Question: I have a two-dimensional array of property names and values, which I need to add to a PowerShell object.
I have NO issues creating and displaying an object like this using <URL>:
'''
$obj = New-Object PSObject
$obj | Add-Member NoteProperty IName($fiel.IName)
$obj | Add-Member NoteProperty SName($fiel.SName)
$obj | Add-Member NoteProperty Taggy($fiel.Taggy)
$obj | Add-Member NoteProperty Title($fiel.Title)
Write-Output $obj
'''

But when I try something like this:
'''
for ($k=0; $k -lt $fieldsArray.Count; $k++)
{
$itemobj | Add-Member -MemberType NoteProperty -Name $fieldsArray[$k].InternalName -Value $itemki[$j][$fieldsArray[$k].InternalName]
#Write-Host $k
#Write-Host $fieldsArray[$k].InternalName.ToString()
#Write-Host $itemki[$j][$fieldsArray[$k].InternalName]
}
Write-Output $itemobj
'''
The Write-Output $itemobj will return only one property member that should be added without any neat column names.
The commented out parts were added for testing purposes and return correct values for all items.
I also tried
'''
$itemobj | Add-Member NoteProperty $fieldsArray[$k].InternalName.ToString()($fieldsArray[$k].InternalName)
'''
without any improvement.
Why are the other property members not added?
I have the data I need. If I write:
'''
for ($k=0; $k -lt $fieldsArray.Count; $k++)
{
Write-Host $k
Write-Host $fieldsArray[$k].InternalName.ToString()
Write-Host $itemki[$j][$fieldsArray[$k].InternalName]
}
'''
I get:
> ID 1
ContentTypeId 0x0108007345CD807822EA4E85691E5C642F3A27
ContentType
Title Task0
Modified 11/24/2014 12:29:30 PM
And these are exactly the values that I expect and want. The problem is adding them as properties to an object. I think I cannot have a variable as a 'NotePropertyName', but it's a wild guess based on the results I am getting.
Some of the values in $itemki[$j][$fieldsArray[$k].InternalName] are empty - could it be it?
Forget all the arrays. They were just for the context:
'''
Write-Host $fieldsArray[$k].InternalName.ToString() # Writes out the correct value
Write-Host $itemki[$j][$fieldsArray[$k].InternalName] # writes out the correct value
$itemobj | Add-Member NoteProperty $fieldsArray[$k].InternalName.ToString()($fieldsArray[$k].InternalName) # The values/property are not added
'''
The question is: WHY NOT? Are there any restrictions in 'Add-Member' on passing values as variables? Empty values?
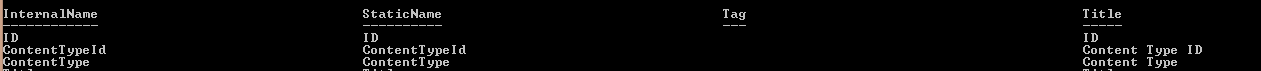
Answer: I am still not sure completely, but if you are just focusing on the 'Add-Member' then consider the following.
'''
$fieldsarray = "ID", "ContentTypeID", "ContentType", "Title", "Modified"
$itemki = "1", "0x0108007345CD807822EA4E85691E5C642F3A27", "", "Task0", "11/24/2014 12:29:30 PM"
$itemobj = New-Object pscustomobject
for($k=0;$k -lt $fieldsArray.Count ; $k++)
{
$itemobj | Add-Member NoteProperty $fieldsarray[$k] $itemki[$k]
}
$itemobj
'''
Notice the empty string entry in the array '$itemki'. This would generate the output.
'''
ID : 1
ContentTypeID : 0x0108007345CD807822EA4E85691E5C642F3A27
ContentType :
Title : Task0
Modified : 11/24/2014 12:29:30 PM
'''
Change the '""' to an empty element: '"1","0x0108007345CD807822EA4E85691E5C642F3A27",,"Task0","11/24/2014 12:29:30 PM"', and you get this output:
'''
ID : 1
ContentTypeID : 0x0108007345CD807822EA4E85691E5C642F3A27
ContentType : {Task0}
Title : 11/24/2014 12:29:30 PM
Modified :
'''
Which is wrong. Then if you change the empty element to '$null' your output looks much like the first:
'''
ID : 1
ContentTypeID : 0x0108007345CD807822EA4E85691E5C642F3A27
ContentType :
Title : Task0
Modified : 11/24/2014 12:29:30 PM
'''
You say you only get the last element when you do '$itemobj' outside the loop. What does '$itemobj' look like after each pass? 'for(;;){}' loops don't send data to the output stream in the same way that a 'ForEach-Object{}' would which is worth mentioning.